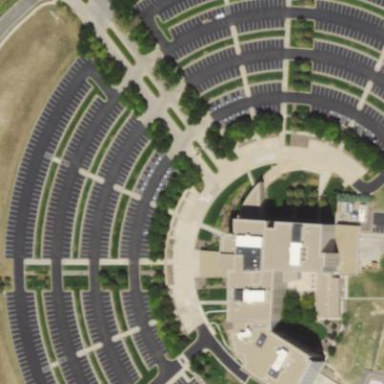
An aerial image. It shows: Government office building.